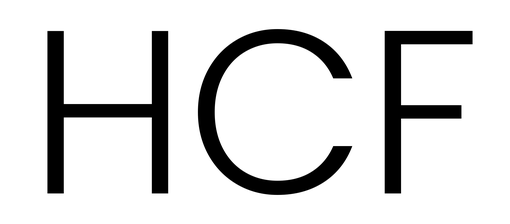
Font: Poppins-Light